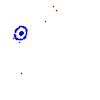
Particle: pion